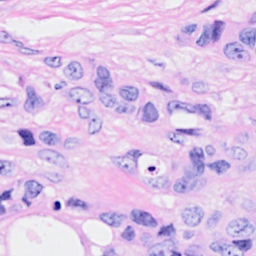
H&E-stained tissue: Breast